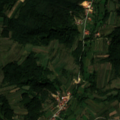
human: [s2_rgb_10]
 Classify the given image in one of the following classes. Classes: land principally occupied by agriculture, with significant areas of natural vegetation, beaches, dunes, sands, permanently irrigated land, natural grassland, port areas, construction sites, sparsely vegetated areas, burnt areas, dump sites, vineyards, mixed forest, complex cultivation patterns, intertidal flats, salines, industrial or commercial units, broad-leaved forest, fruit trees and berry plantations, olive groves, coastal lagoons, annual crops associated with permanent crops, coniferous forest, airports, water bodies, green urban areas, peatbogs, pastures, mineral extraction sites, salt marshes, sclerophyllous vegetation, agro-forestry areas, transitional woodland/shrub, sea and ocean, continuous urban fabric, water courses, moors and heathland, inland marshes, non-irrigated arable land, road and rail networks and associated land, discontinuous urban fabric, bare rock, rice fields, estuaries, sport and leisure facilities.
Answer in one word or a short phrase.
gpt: complex cultivation patterns, land principally occupied by agriculture, with significant areas of natural vegetation, broad-leaved forest